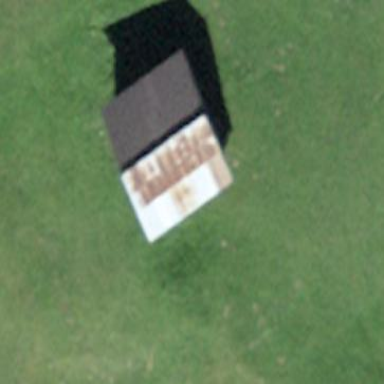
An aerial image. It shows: Rural barn.